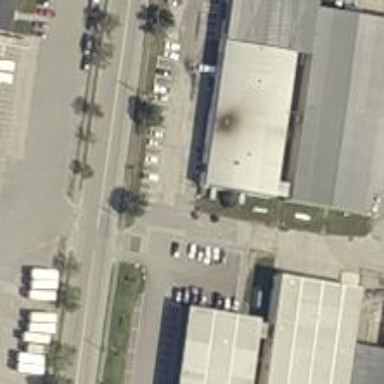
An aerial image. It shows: Industrial building.